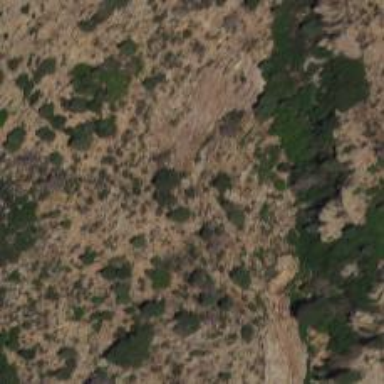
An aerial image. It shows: Natural cliff.